Interaction volume radius: 10 \u00c5
Interaction volume height: 20 \u00c5
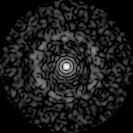
Disorder parameter: 0.8327